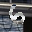
Label: 6